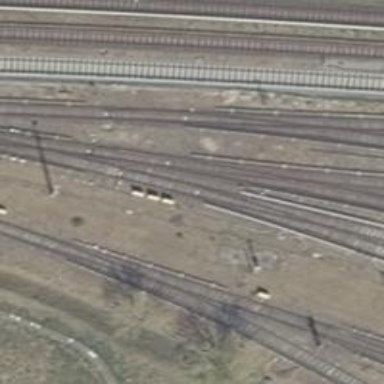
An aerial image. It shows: Electrified rail service yard.